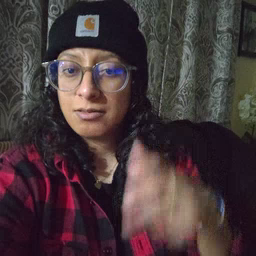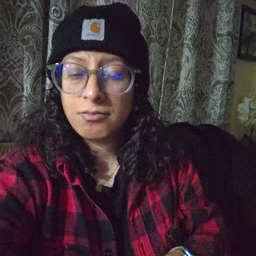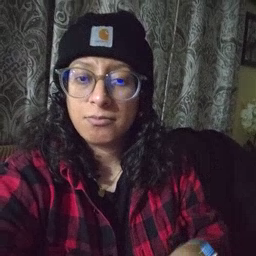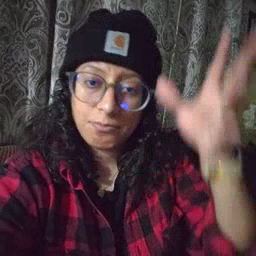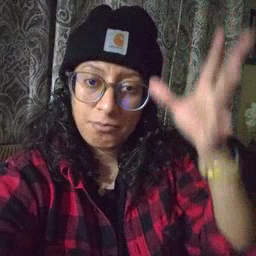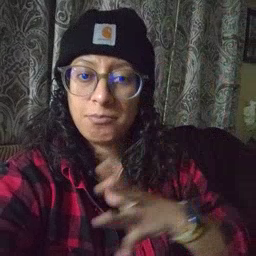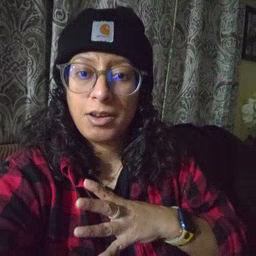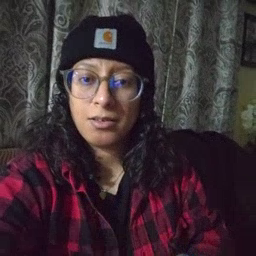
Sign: man